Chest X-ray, PA view. Patient: 35 years old, sex M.
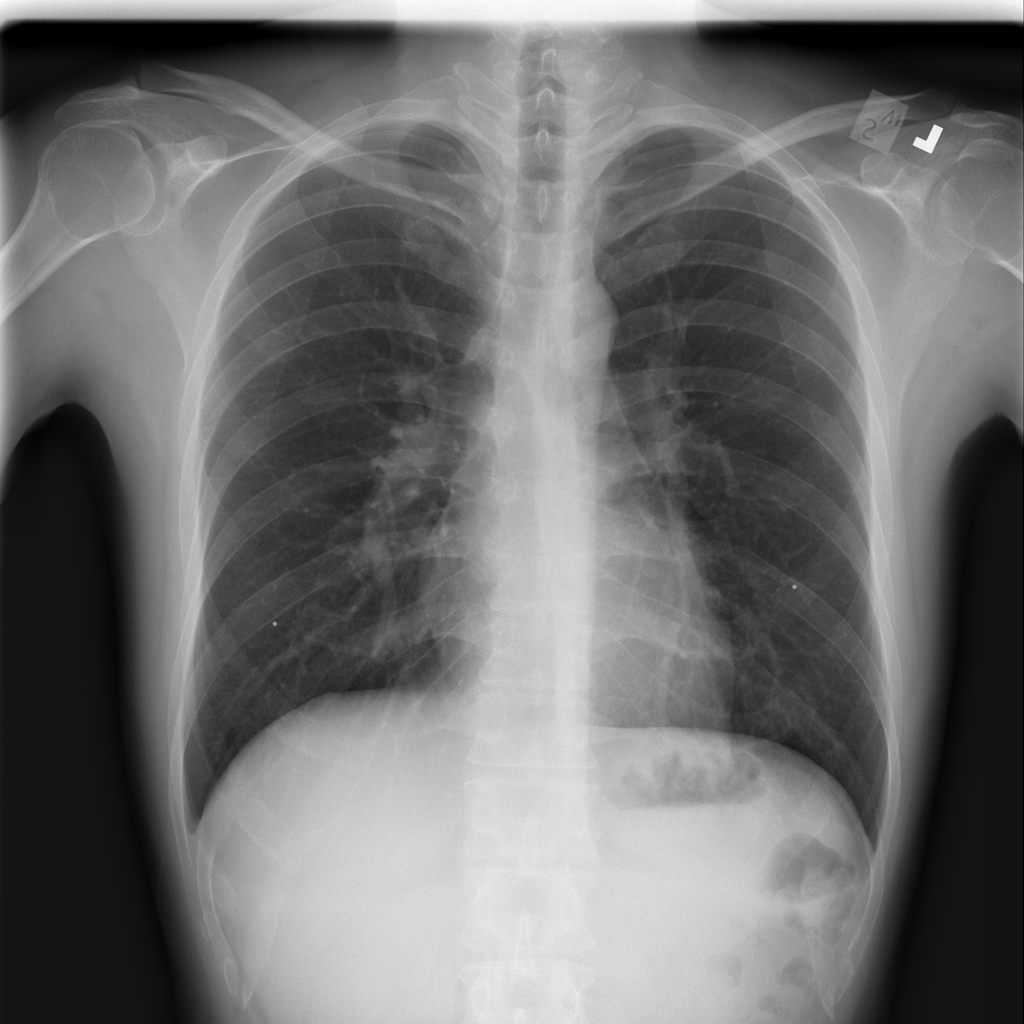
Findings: No Finding